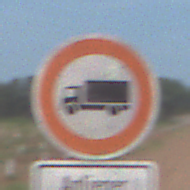
Verkehrszeichen: VerbotFuerKraftfahrzeugeUeberDreiKommaFuenfTonnen
Zusatzzeichen unten: PersonengruppenFrei2
Umgebung: Outdoor, Nature
Tageszeit: SunriseSunset
Wetter: PartlyCloudy
Licht: Natural
Jahreszeit: NotSpecified
Kontrast: LowContrast